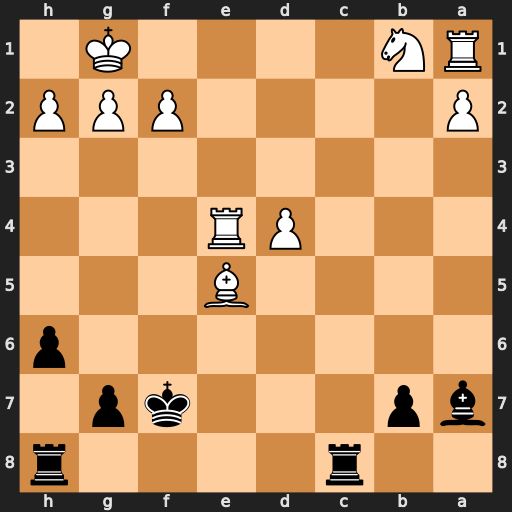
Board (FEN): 2r4r/bp3kp1/7p/4B3/3PR3/8/P4PPP/RN4K1
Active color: b
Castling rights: -
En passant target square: -
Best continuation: Rc1+ Re1 Rxe1#